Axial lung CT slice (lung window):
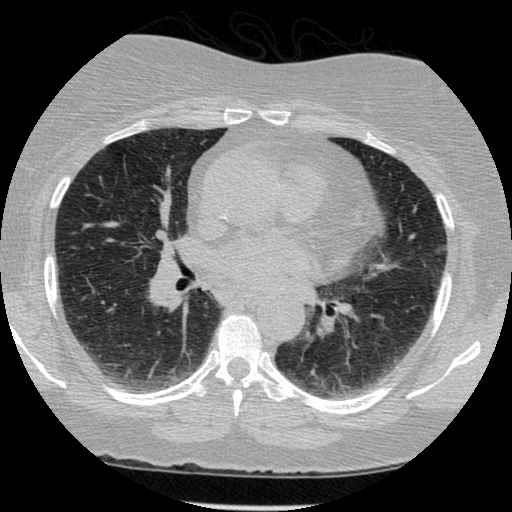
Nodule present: yes
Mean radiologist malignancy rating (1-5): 1